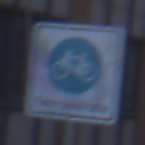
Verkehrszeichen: BeginnFahrradstrasse
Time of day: SunriseSunset
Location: Outdoor (Urban)
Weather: Clear
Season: NotSpecified
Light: Natural